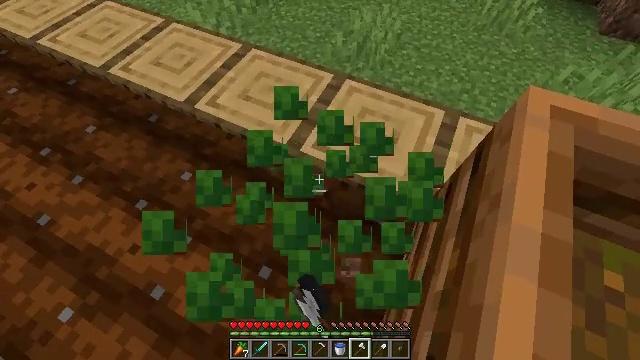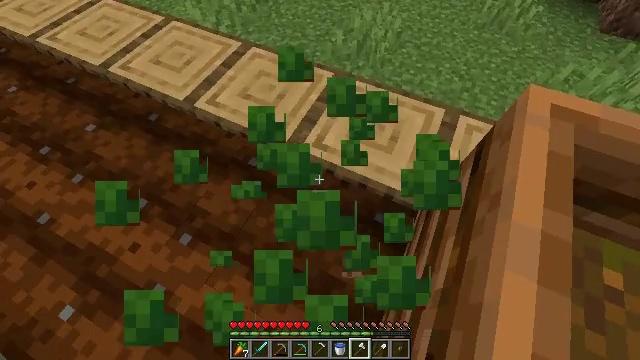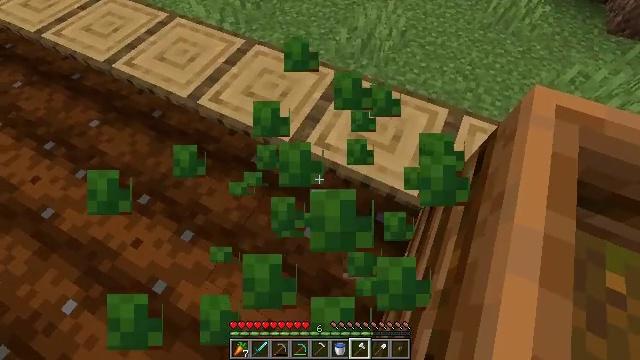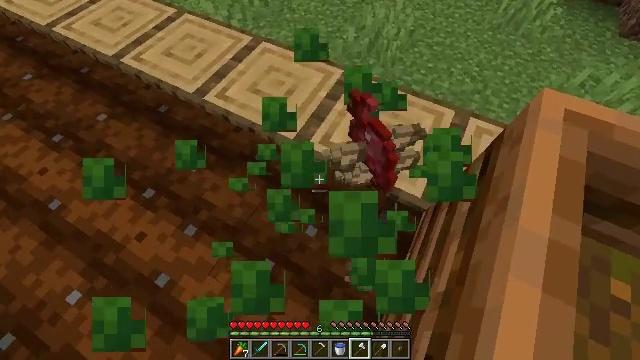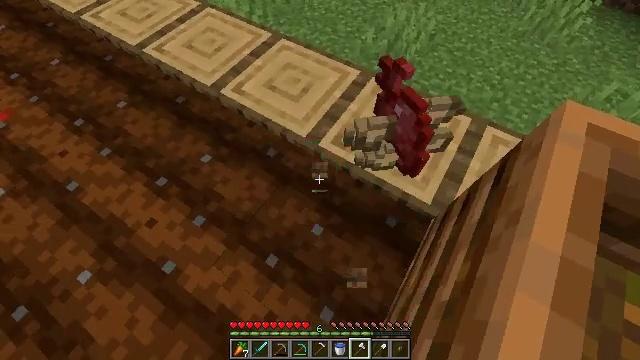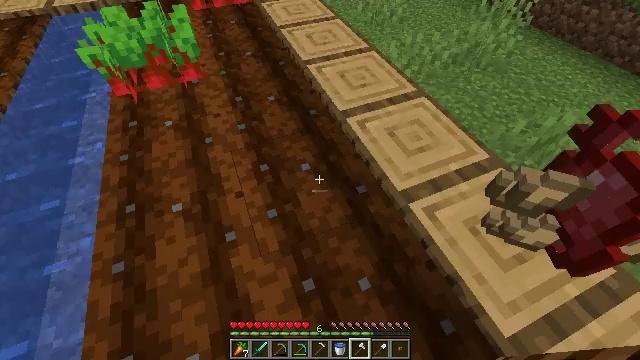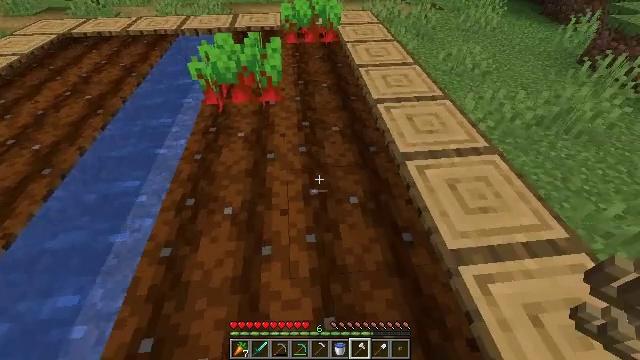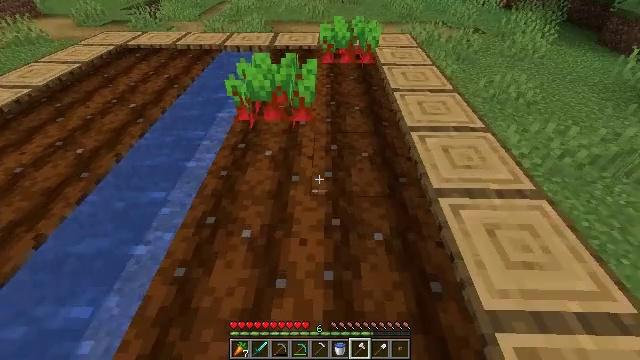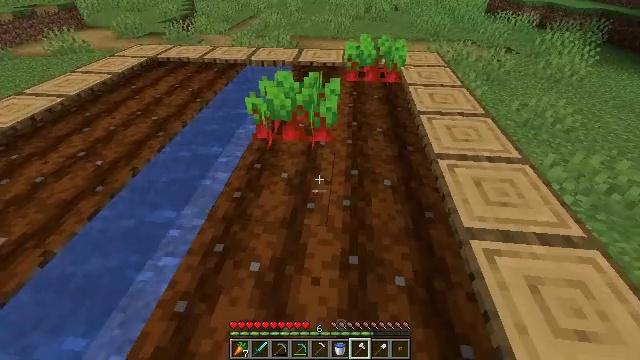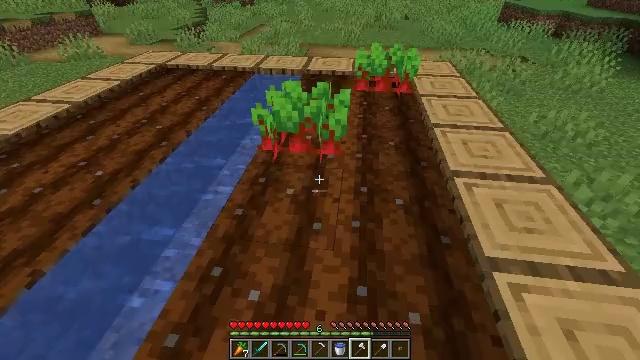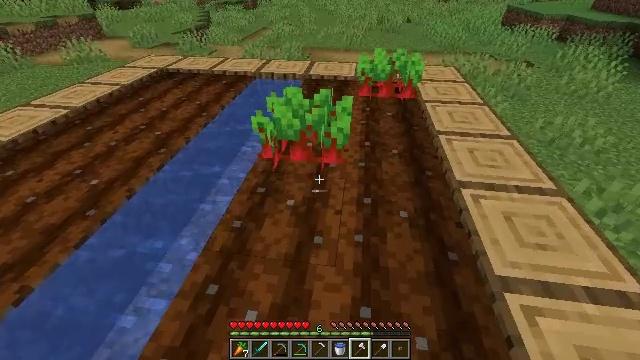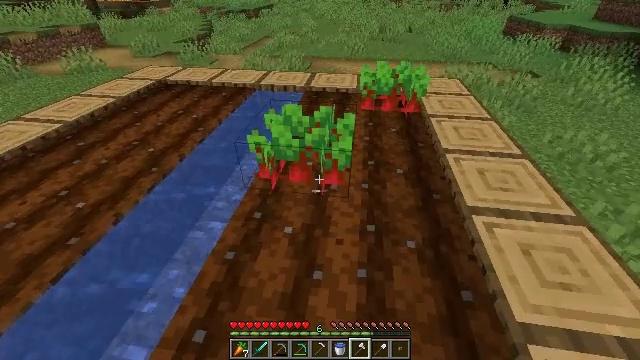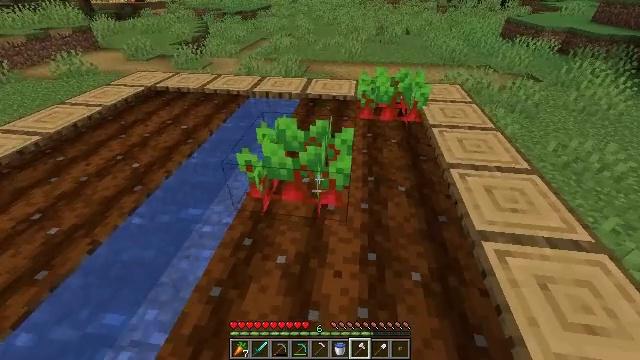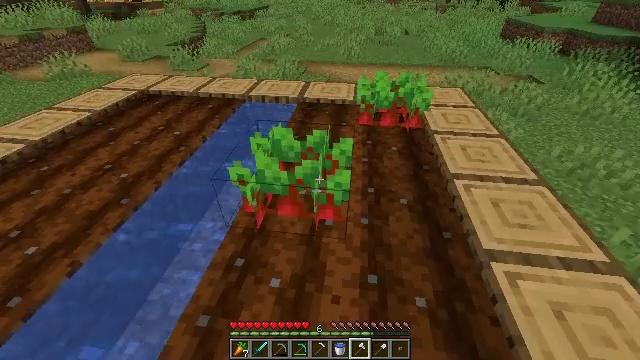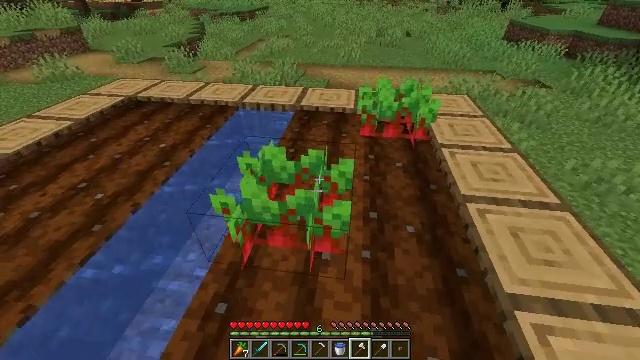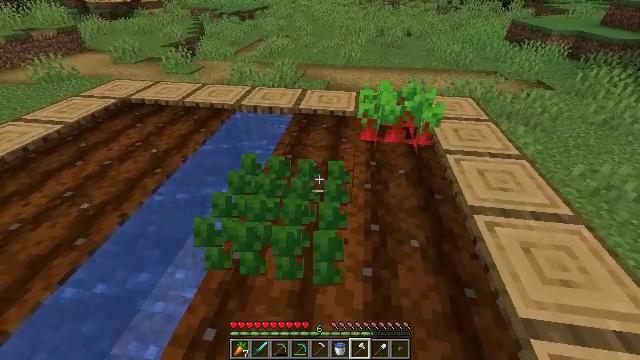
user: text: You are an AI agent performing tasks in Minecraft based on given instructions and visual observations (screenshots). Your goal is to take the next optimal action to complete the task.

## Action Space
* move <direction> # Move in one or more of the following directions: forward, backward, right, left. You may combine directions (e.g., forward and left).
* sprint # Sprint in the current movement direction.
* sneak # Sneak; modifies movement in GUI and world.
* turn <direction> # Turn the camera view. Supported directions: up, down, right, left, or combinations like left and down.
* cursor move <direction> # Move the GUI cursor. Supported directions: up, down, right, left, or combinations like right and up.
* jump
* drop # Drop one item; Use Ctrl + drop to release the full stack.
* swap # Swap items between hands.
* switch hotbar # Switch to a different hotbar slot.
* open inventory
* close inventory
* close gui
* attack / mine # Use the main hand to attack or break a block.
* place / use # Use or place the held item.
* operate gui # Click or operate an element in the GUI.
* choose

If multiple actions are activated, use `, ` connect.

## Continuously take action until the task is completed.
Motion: motion action
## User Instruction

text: Pull up beetroots from the soil.
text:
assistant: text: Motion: no_op
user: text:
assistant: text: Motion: no_op
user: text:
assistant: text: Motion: turn left
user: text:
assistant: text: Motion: turn left
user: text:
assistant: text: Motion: turn left and up
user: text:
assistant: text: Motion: move forward, turn left and up
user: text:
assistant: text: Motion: move forward, turn left and up
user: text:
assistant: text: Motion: move forward, turn left and up
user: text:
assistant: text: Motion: move forward, turn left and up
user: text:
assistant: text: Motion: move forward
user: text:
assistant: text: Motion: move forward, turn up
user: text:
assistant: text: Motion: move forward
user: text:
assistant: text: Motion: move forward
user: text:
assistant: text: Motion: move forward
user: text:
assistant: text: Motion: move forward, attack / mine
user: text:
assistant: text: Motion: move forward, attack / mine
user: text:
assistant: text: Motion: move forward, attack / mine
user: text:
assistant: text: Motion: move forward, attack / mine
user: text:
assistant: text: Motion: move forward
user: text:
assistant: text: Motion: move forward, turn right
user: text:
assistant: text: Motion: move forward, turn right
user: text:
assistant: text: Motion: move forward
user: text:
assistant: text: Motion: move forward, turn right
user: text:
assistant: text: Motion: move forward
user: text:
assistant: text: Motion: move forward, turn right
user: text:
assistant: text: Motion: move forward
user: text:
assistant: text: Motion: move forward, attack / mine
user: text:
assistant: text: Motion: move forward, attack / mine
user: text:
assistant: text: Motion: move forward, attack / mine
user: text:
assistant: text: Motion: move forward, attack / mine